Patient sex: F
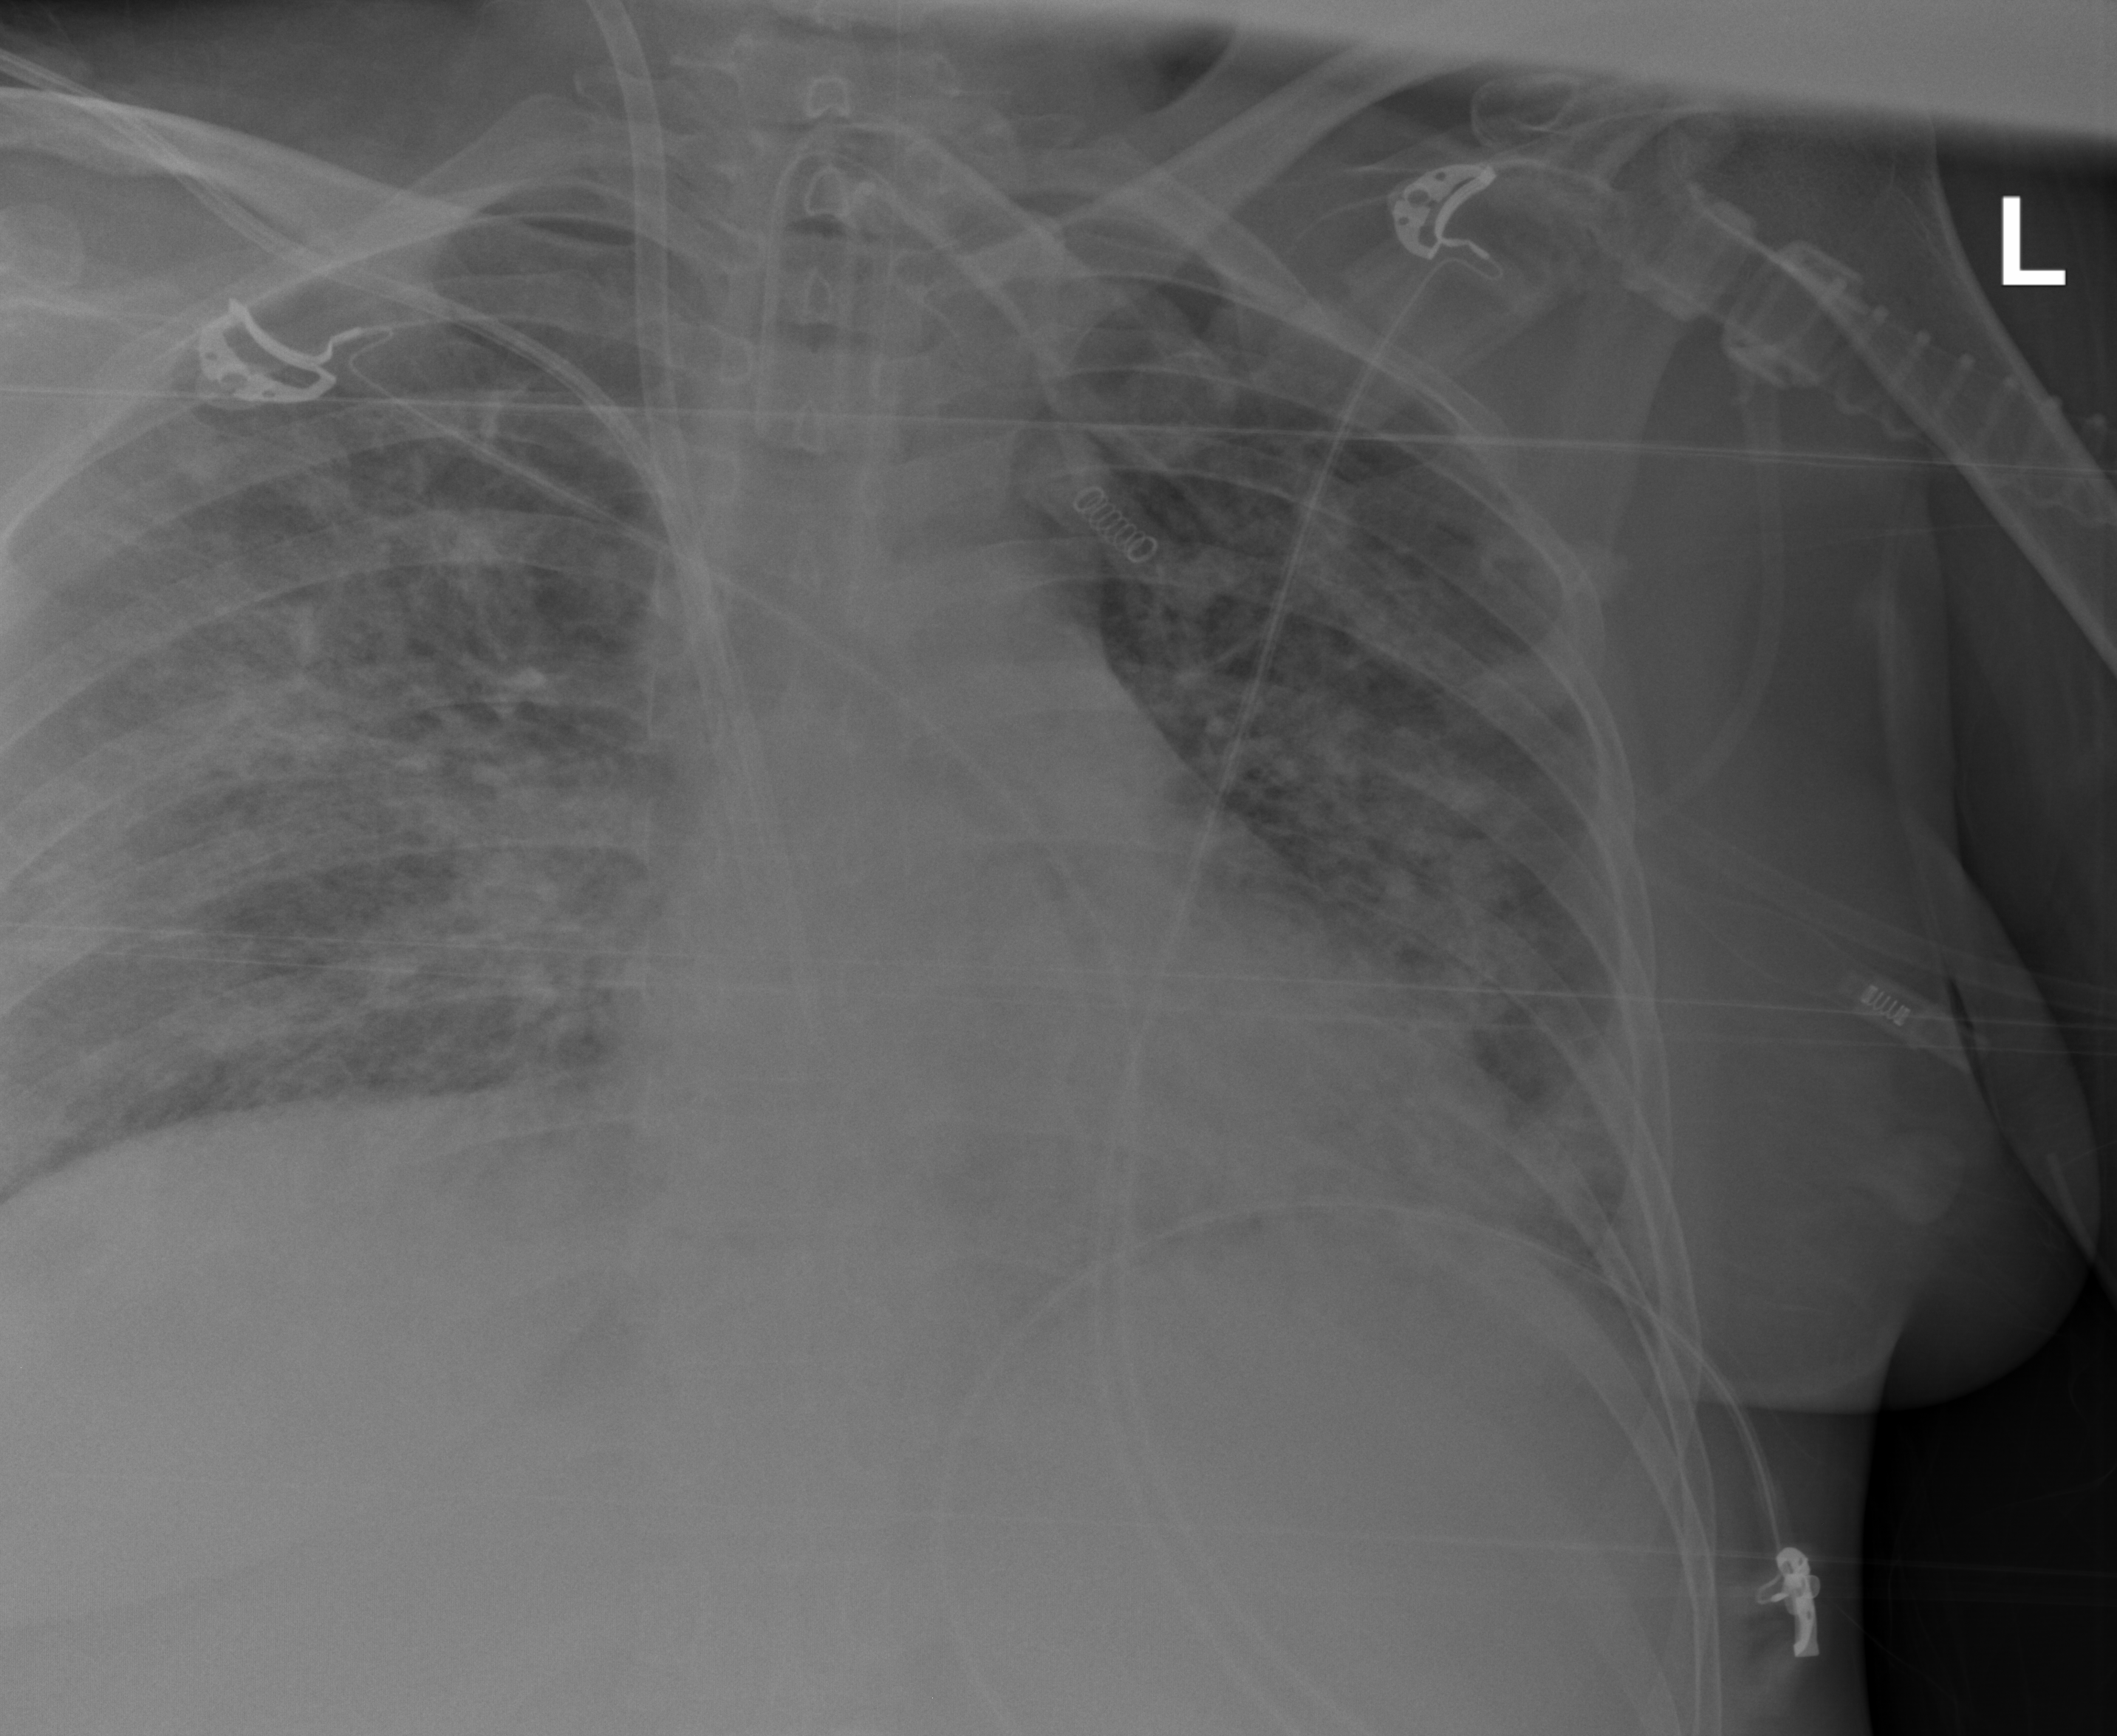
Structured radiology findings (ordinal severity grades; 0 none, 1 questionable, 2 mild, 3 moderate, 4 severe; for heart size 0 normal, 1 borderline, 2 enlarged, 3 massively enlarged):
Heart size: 0
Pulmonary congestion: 0
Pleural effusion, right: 0
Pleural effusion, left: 0
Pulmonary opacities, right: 4
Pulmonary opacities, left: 3
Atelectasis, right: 2
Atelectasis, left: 2